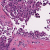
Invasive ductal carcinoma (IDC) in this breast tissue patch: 0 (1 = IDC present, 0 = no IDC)